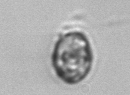
Label: Dinophyceae